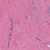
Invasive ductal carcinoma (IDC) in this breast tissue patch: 1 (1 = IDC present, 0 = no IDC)